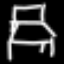
Label: chair